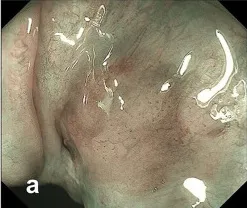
Lesion observed with NBI.
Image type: endoscopy (gi_endoscopy)